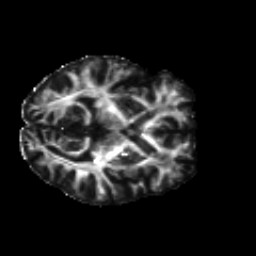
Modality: FA
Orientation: axial
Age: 30
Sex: female
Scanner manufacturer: siemens
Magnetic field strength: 3 T
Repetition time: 8.6 s
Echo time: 0.095 s